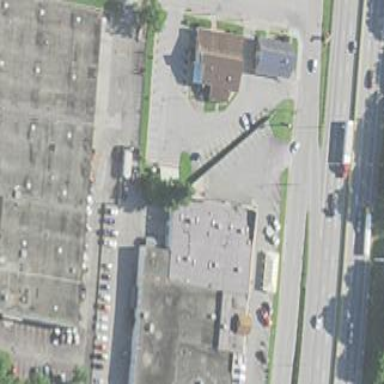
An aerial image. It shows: Building that houses motorcycle shop.